Question: I've got issues with syntax highlighting in following cases:

How can I get variables highlighted when mixed with strings?
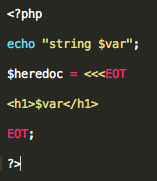
Answer: You just need to have a color scheme that has the correct scopes. For example, this is how similar code looks like using the <URL>: